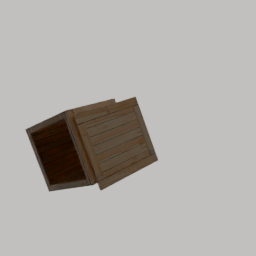
Label: tools